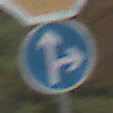
Verkehrszeichen: VorgeschriebeneFahrtrichtungGeradeausOderRechts
Zusatzzeichen oben: Stop
Umgebung: Outdoor, Nature
Tageszeit: Midday
Wetter: Overcast
Licht: Natural
Jahreszeit: Autumn
Kontrast: LowContrast